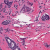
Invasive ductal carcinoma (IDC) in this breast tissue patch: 1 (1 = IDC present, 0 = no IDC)